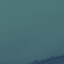
Land use / land cover class: SeaLake